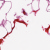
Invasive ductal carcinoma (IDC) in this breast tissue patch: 0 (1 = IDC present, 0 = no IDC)